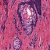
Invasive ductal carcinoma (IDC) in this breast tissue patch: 0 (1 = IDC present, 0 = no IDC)